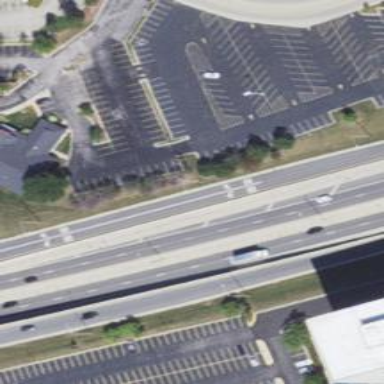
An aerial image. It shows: Primary link highway with asphalt surface.